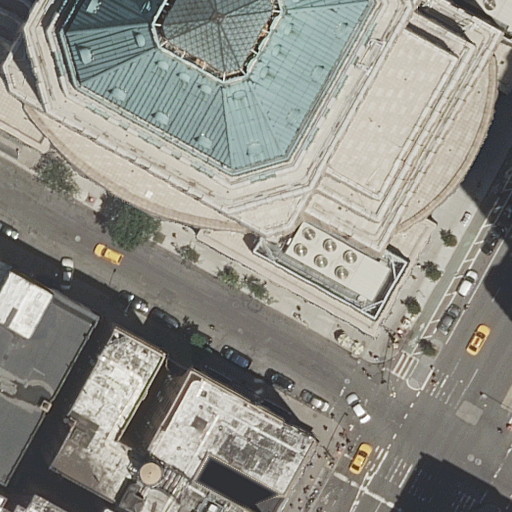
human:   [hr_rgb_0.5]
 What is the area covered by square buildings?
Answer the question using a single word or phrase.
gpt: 0m2

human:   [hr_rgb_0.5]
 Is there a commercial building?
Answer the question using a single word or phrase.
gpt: yes

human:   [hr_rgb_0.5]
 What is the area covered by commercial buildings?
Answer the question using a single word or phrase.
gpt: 437m2

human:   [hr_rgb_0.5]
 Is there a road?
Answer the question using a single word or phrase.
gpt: yes

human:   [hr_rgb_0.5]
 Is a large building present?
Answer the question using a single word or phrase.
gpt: no

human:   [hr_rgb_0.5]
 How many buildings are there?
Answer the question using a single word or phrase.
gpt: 4

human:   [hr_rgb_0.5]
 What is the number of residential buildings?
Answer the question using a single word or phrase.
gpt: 3

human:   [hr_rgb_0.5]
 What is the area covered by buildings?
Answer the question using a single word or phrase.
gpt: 1088m2

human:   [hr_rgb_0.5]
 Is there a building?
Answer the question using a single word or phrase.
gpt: yes

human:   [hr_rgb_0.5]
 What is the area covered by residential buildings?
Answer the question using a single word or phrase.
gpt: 651m2

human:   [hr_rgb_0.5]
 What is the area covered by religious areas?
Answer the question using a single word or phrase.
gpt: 0m2

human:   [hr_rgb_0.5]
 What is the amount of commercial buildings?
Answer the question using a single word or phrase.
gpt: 1

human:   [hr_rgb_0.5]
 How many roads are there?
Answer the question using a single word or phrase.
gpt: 4

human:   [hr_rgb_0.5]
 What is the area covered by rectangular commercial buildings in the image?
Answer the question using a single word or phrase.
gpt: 437m2

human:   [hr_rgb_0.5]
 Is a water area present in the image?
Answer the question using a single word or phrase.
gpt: no

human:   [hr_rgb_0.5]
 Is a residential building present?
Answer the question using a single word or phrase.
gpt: yes

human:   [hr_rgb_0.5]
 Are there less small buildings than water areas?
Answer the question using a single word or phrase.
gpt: no

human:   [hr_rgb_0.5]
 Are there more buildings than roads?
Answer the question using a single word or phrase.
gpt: no

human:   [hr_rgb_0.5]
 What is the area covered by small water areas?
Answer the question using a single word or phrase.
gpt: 0m2

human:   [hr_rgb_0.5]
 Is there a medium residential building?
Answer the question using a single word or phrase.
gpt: yes

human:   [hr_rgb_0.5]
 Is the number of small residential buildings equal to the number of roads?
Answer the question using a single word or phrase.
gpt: no

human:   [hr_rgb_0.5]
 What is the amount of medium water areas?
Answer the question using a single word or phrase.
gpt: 0

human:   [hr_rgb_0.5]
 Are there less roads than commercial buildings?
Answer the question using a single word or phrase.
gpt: no

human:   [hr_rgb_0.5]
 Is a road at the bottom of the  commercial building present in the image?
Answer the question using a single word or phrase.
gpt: yes

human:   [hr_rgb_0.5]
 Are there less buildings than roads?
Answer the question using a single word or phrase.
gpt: no

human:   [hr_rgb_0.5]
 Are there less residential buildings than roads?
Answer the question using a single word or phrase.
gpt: yes

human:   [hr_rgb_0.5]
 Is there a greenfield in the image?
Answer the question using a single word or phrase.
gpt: no

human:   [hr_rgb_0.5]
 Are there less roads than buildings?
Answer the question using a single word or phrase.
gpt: no

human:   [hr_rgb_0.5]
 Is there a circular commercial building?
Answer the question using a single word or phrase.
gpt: no

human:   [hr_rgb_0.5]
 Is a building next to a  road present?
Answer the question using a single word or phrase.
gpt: yes

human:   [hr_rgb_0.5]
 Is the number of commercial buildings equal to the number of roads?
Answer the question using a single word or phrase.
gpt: no

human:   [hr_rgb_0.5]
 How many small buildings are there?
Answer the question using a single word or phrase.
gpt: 1

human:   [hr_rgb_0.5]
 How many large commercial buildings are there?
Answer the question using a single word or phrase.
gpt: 0

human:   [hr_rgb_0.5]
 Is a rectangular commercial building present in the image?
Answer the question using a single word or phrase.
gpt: yes

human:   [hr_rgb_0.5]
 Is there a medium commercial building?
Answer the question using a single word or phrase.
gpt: yes

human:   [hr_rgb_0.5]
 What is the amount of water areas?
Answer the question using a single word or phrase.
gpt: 0

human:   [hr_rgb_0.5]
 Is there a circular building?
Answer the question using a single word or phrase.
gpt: no

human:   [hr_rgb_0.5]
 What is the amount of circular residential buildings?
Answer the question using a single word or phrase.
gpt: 0

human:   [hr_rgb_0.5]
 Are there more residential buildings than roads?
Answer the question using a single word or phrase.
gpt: no

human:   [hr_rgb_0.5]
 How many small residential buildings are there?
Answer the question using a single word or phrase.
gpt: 1

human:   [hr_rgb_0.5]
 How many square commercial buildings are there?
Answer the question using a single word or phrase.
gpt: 0

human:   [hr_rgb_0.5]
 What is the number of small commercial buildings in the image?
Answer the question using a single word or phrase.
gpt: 0

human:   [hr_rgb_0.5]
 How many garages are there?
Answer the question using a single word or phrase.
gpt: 0

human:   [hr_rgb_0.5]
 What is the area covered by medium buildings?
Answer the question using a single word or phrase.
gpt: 1068m2

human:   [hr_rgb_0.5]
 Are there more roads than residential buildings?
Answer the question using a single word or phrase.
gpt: yes

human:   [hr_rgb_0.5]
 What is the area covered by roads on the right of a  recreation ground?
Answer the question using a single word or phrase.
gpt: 0m2

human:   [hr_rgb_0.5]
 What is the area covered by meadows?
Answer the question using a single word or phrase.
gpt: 0m2

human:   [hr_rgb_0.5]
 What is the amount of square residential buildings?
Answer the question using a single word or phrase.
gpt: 0

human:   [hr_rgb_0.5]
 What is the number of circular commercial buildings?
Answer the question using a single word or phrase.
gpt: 0

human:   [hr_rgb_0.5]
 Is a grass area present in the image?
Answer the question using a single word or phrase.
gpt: no

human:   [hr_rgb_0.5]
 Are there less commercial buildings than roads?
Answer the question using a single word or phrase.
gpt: yes

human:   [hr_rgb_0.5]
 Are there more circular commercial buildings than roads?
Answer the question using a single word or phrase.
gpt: no

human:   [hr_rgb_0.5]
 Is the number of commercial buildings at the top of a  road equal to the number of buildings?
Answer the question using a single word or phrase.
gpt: no

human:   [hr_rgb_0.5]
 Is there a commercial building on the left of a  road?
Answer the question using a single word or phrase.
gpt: yes

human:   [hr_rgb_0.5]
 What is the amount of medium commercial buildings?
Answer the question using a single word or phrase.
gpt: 1

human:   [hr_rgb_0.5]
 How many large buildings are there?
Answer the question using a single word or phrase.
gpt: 0

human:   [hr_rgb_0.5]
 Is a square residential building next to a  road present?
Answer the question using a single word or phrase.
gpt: no

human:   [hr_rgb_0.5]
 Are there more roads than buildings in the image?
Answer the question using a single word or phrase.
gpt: no

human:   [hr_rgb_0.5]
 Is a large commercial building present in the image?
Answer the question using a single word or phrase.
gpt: no

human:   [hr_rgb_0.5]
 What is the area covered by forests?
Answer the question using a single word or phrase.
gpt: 0m2

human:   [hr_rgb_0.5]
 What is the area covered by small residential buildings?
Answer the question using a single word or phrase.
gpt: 19m2

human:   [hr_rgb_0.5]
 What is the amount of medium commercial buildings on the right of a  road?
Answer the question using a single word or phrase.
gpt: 0

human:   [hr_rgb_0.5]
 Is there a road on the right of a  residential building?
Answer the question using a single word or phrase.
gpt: yes

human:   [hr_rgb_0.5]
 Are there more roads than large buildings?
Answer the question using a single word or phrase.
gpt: yes